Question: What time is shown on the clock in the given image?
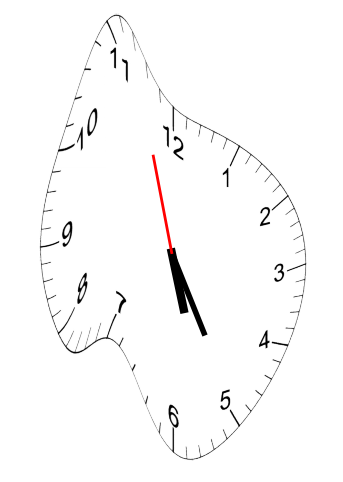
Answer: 05:24:57